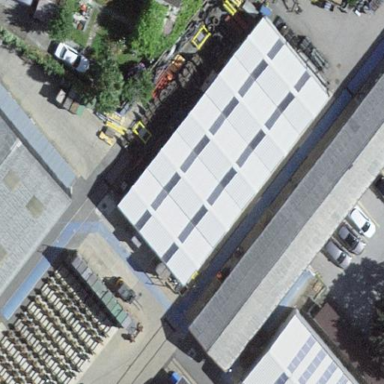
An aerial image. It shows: Industrial building.